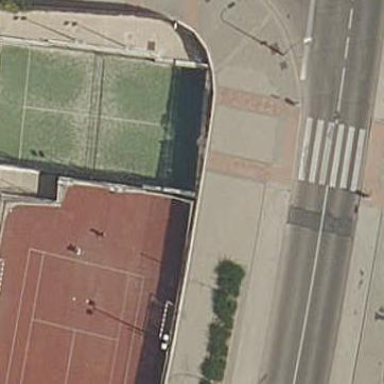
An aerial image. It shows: Tennis court on pitch designated for leisure land.